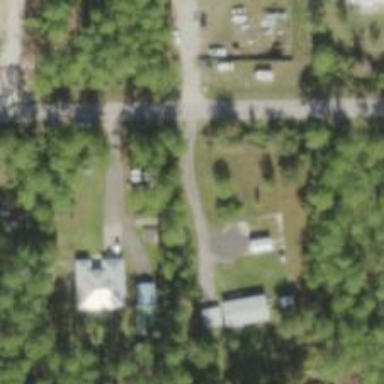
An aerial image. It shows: Driveway leading to service road.